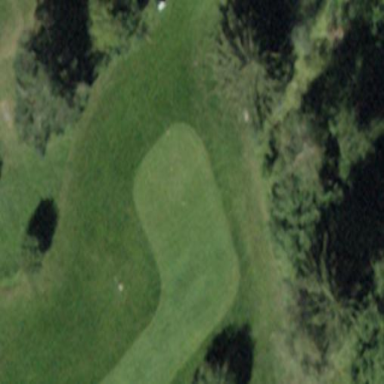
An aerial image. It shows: Golf tee on grassy land.